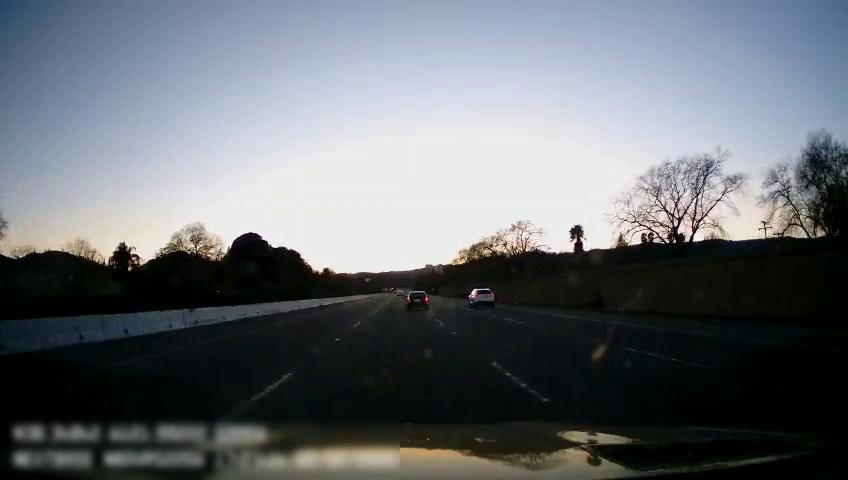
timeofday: Day
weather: Cloudy
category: Drivable Space
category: Vehicles | SUV
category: Vehicles | Car
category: Lanes | Current Lane
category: Lanes | Current Lane
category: Lanes | Alternate Lane
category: Lanes | Alternate Lane